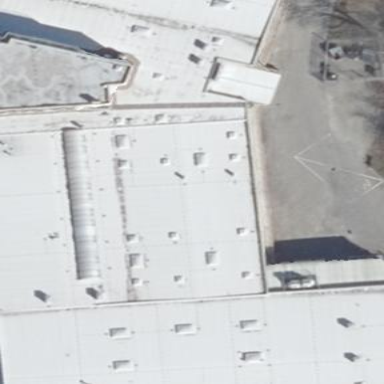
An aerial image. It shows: Retail building which is mall.